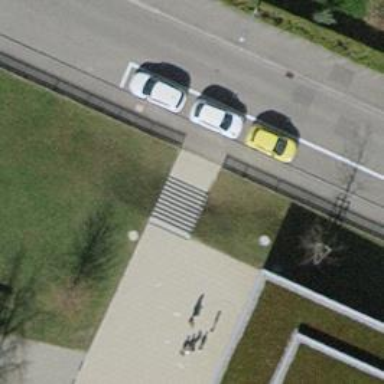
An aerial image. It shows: Concrete steps road made of concrete plates.